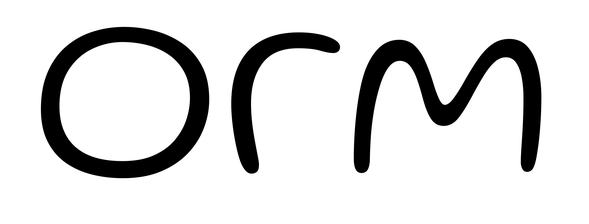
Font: Gluten_ExtraLight